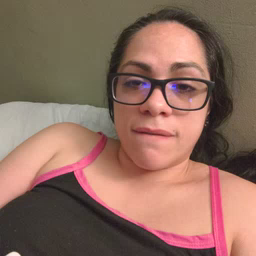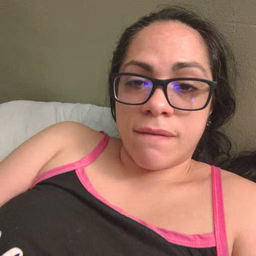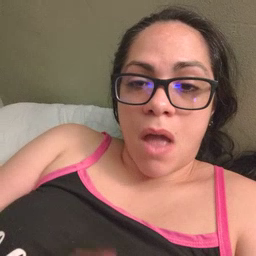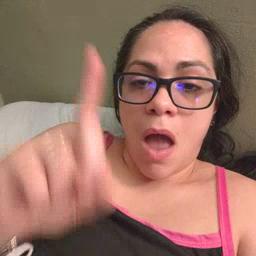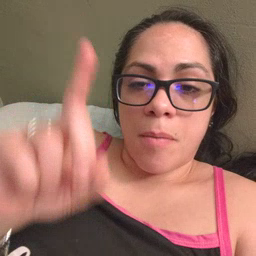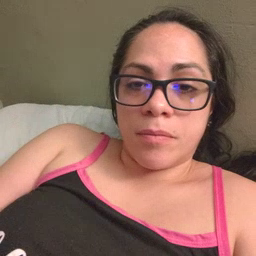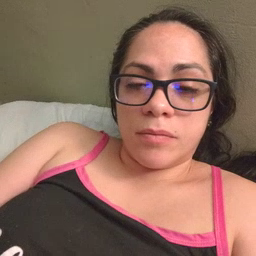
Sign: up